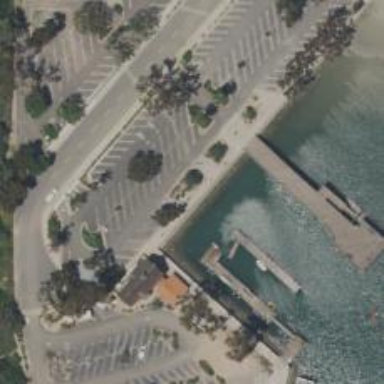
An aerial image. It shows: Man-made pier.